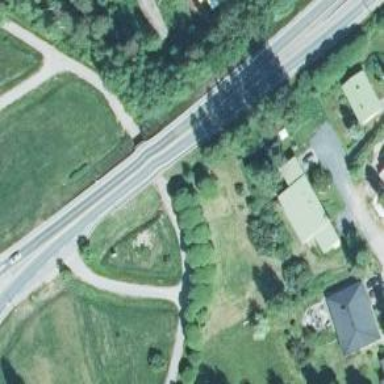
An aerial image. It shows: Asphalt road designated as trunk highway.